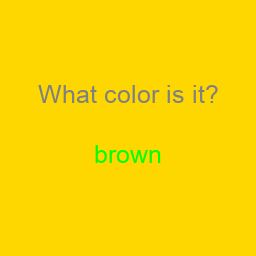
Color: lime
Color name shown: brown
Background color: gold
Question text color: gray